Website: lowes
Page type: address-validator
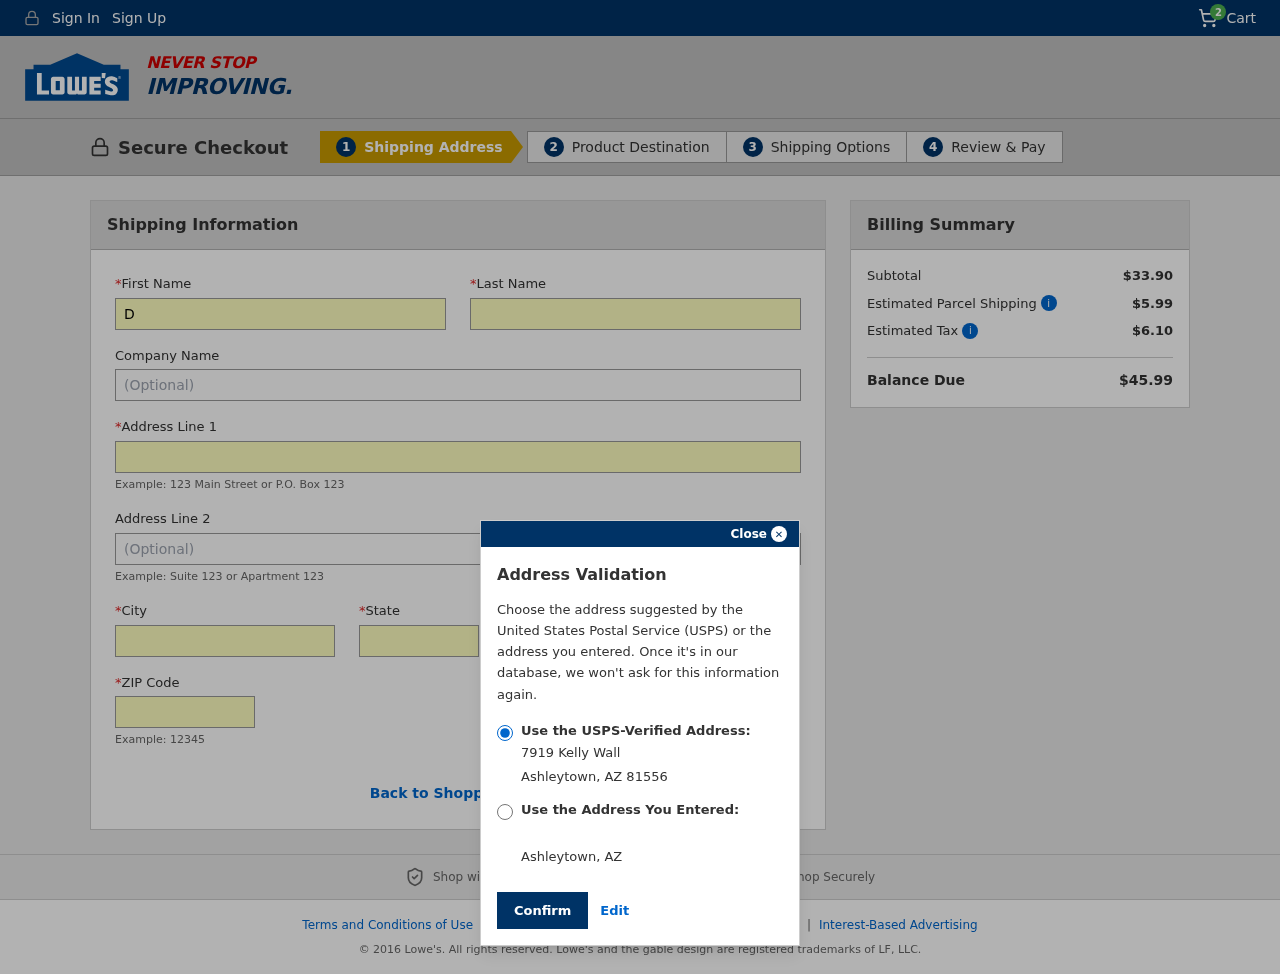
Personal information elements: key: PII_CITY
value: Ashleytown
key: PII_COMPANY
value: Branch-Evans
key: PII_FIRSTNAME
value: Dana
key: PII_LASTNAME
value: Wallace
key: PII_POSTCODE
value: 81556
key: PII_STATE
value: Arizona
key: PII_STATE_ABBR
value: AZ
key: PII_STREET
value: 7919 Kelly Wall
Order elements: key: ORDER_NUM_ITEMS
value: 2
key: ORDER_SUBTOTAL
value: $33.90
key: ORDER_SHIPPING_COST
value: $5.99
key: ORDER_TAX
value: $6.10
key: ORDER_TOTAL
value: $45.99